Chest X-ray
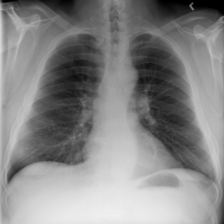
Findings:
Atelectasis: negative
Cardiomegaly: negative
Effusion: negative
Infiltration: positive
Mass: negative
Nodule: positive
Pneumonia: negative
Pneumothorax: negative
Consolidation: negative
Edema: negative
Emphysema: negative
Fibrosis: negative
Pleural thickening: negative
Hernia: negative